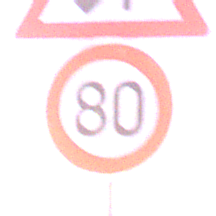
Verkehrszeichen: Geschwindigkeit80
Zusatzzeichen oben: Gegenverkehr
Umgebung: Outdoor, Nature
Tageszeit: SunriseSunset
Wetter: PartlyCloudy
Licht: Natural
Jahreszeit: NotSpecified
Kontrast: LowContrast